Question: I would like to ask some codes on how to implement one validation message in checking required fields of a model. For example:
I have a model named "AdminUsers" and having firstname, lastname, email, username and password properties. Then, all of these fields are required.
I need to show one validation message (says: "Please complete all fields marked with *") if some of them is not been supply and,
the label should be change to red if this field is not supply.
Please see below:

Please advise.
Thanks.
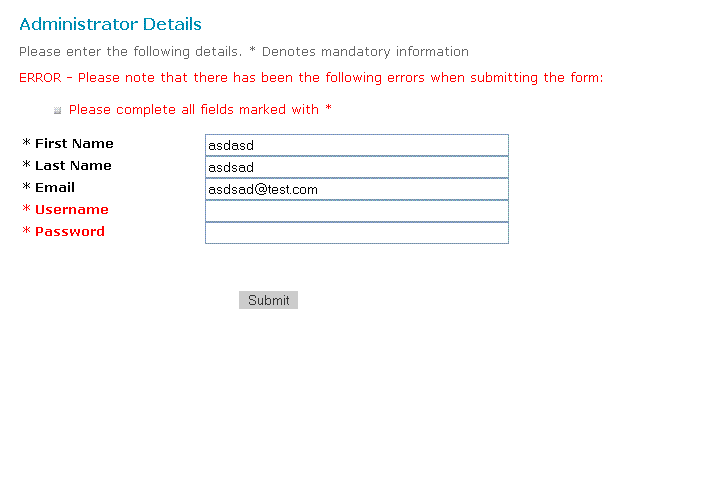
Answer: I suggest that the best approach here would be to implement the interface by your model (view model) object.